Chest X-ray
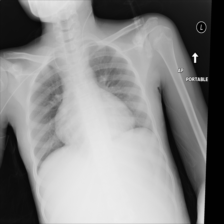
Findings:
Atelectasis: negative
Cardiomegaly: negative
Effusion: negative
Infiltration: negative
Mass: negative
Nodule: negative
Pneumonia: negative
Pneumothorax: negative
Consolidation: negative
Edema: negative
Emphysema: negative
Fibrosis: negative
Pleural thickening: negative
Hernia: negative